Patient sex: M
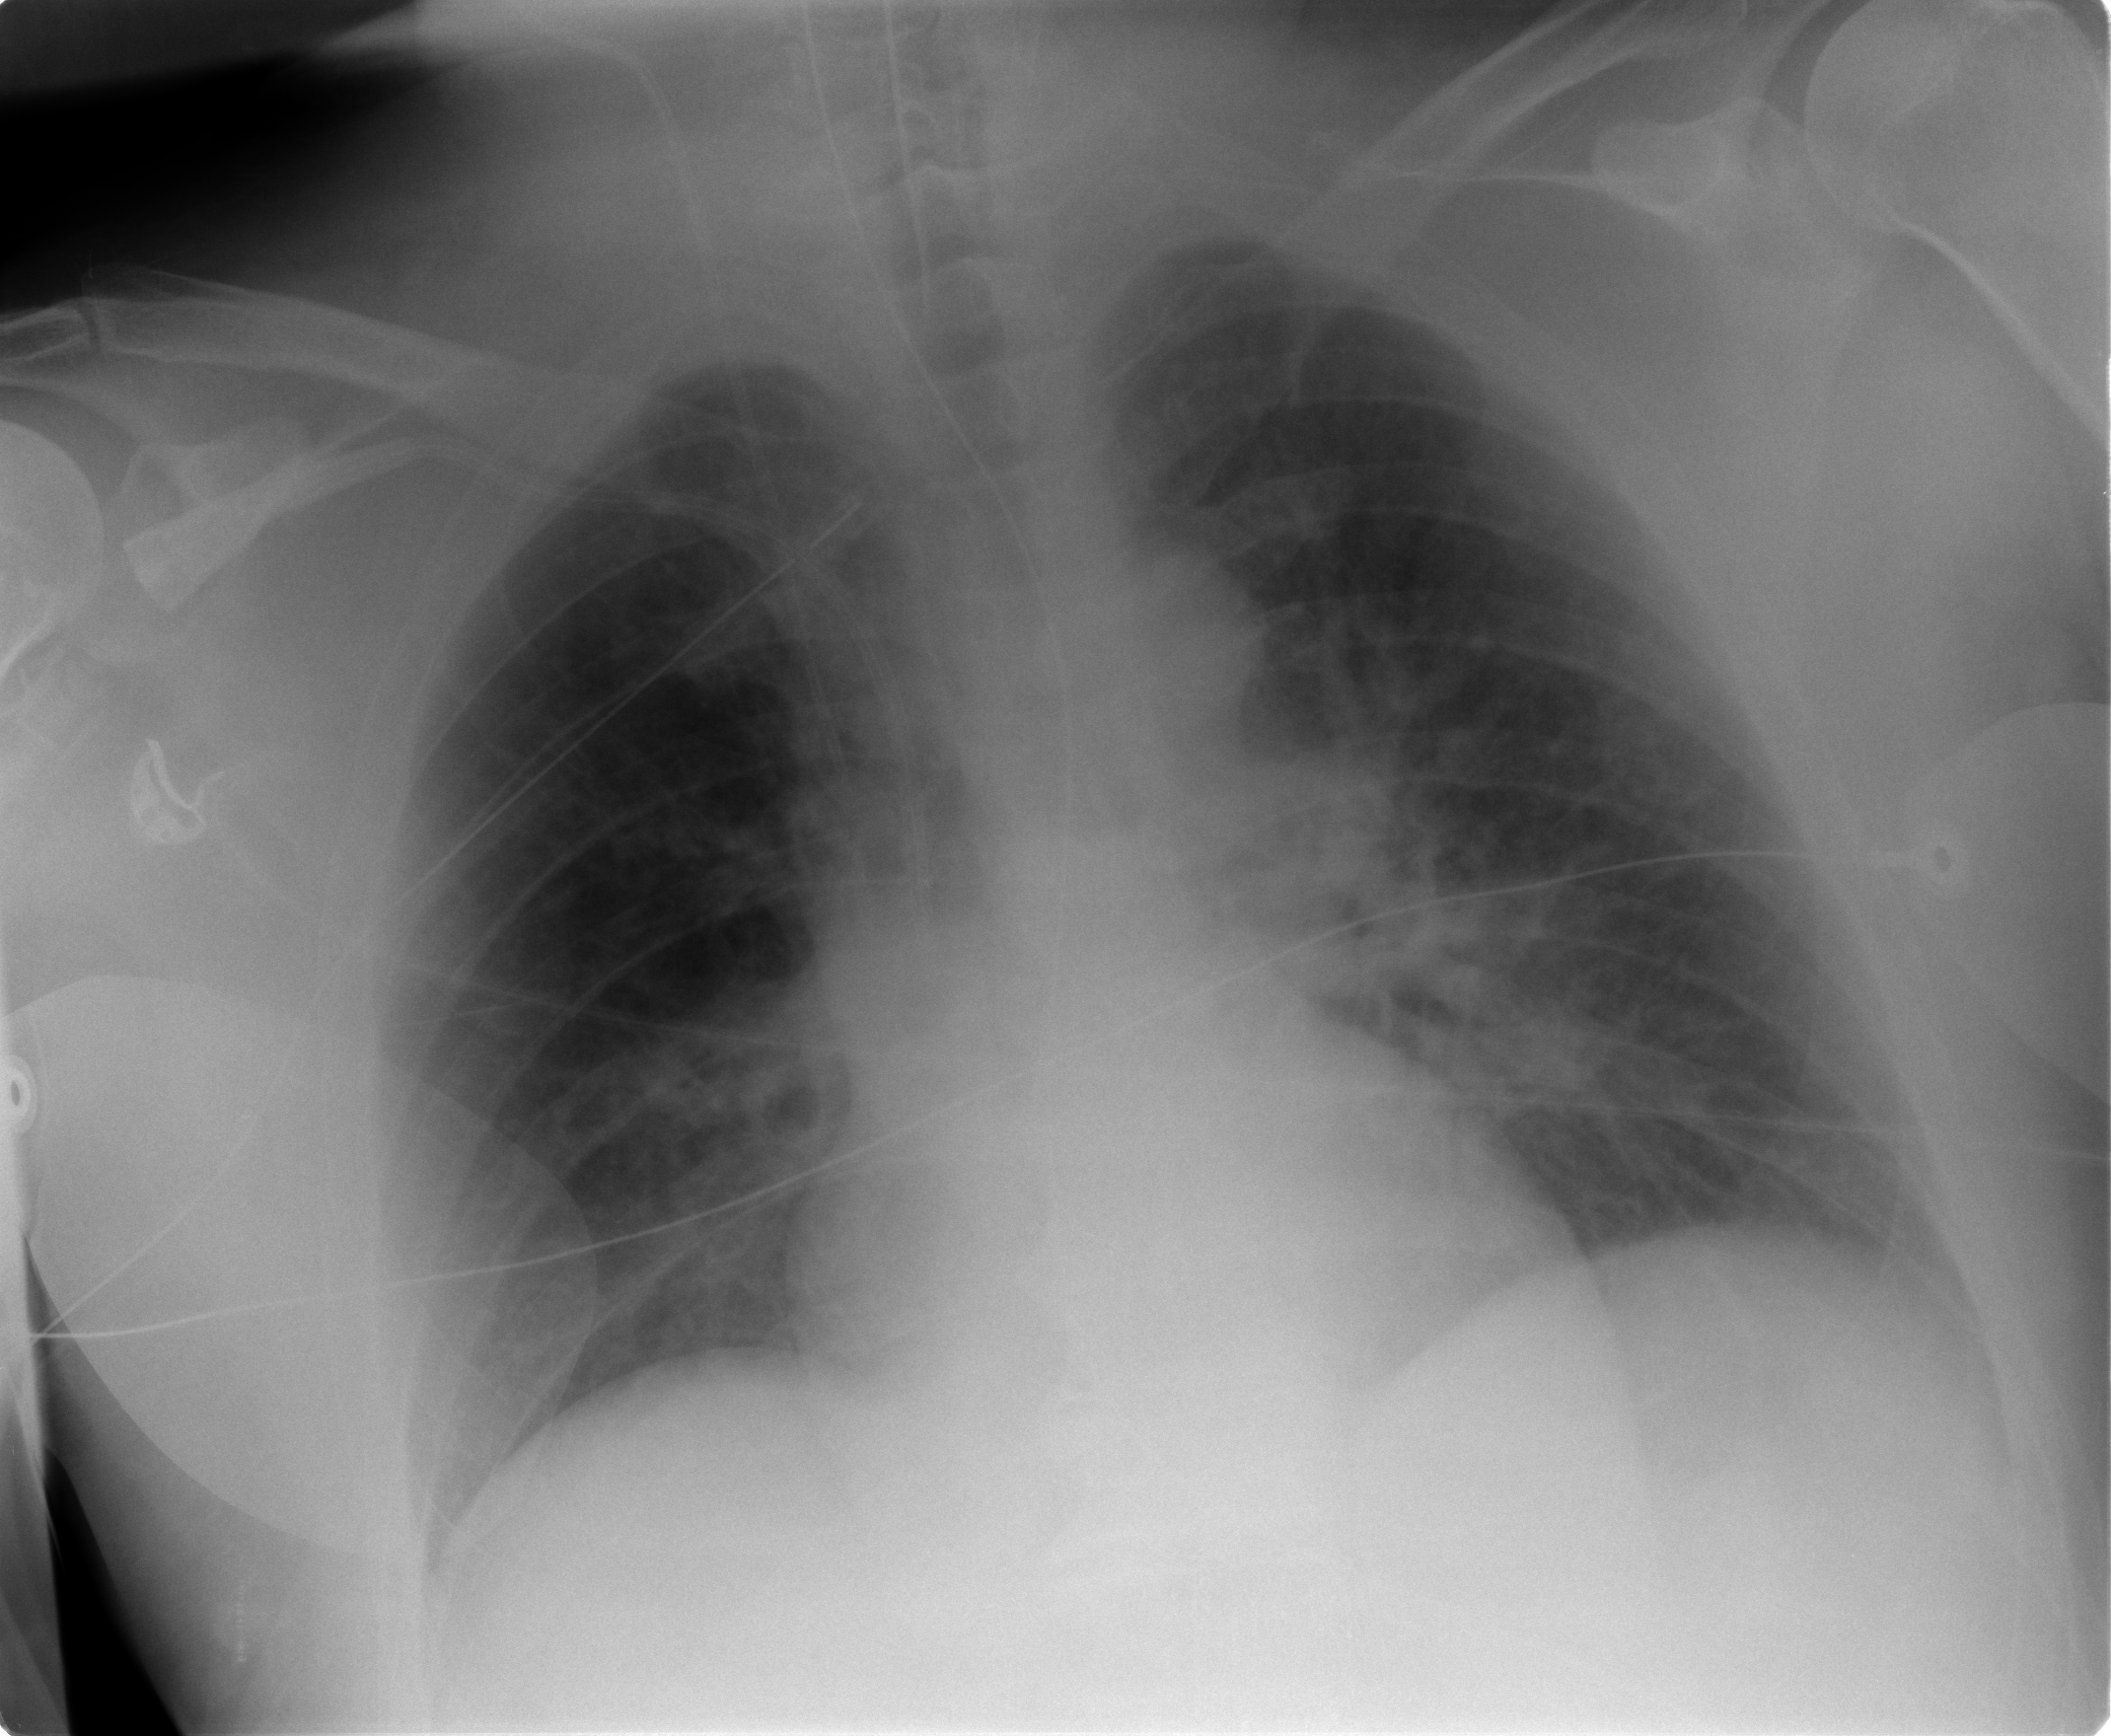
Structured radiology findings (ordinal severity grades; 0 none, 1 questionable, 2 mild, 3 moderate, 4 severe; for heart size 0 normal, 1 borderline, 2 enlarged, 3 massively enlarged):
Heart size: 0
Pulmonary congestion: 2
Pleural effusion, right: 0
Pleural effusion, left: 0
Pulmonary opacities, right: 1
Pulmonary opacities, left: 1
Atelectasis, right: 1
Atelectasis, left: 2